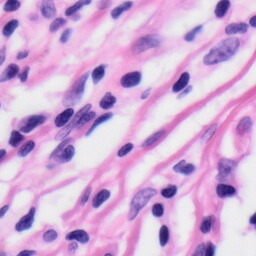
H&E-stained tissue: Skin